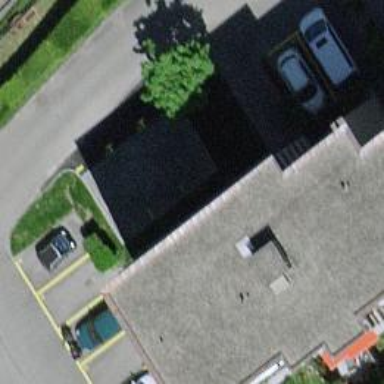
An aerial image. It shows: Street-side parking area with asphalt surface.